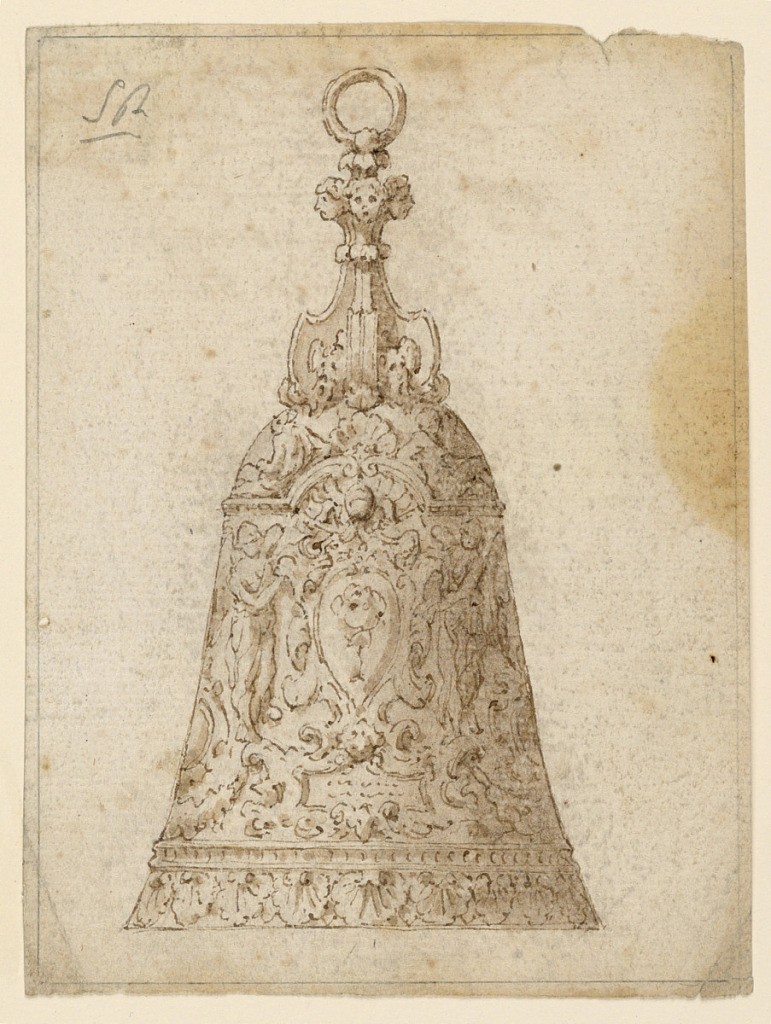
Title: Design for a Hand Bell in Neo-Renaissance Style
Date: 1825
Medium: Pen and ink, brush and wash, graphite on paper
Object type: Drawing
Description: On a sheet of Chailleat's drawing book. The handle consists of volutes, with the heads up children above. Below, in the interval, are masks. On top is a ring, The main part of the body is decorated with a frieze with the papal coat of arms of the Revere (the only pope, theoretically possible, would be Innocent IX, 1591) above a tablet and between two standing angels. The framing molding above it resembles two cornices of a pediment, with a shell on top. Two men, sitting, lean against the cornices.